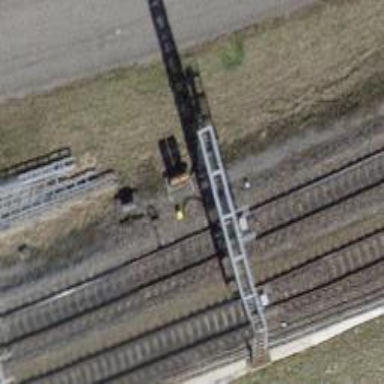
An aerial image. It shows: Railway signal.